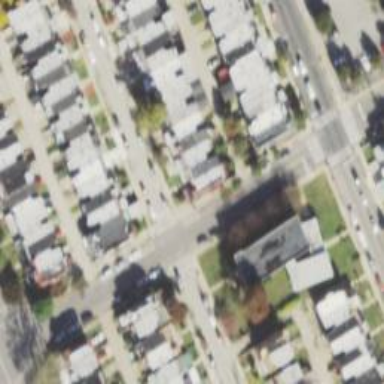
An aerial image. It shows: Alley classified as service road.